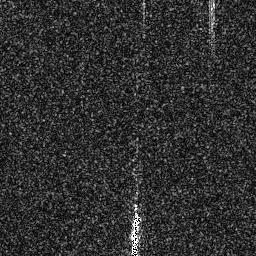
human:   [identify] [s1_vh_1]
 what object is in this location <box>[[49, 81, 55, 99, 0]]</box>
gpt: <ref>1 medium ship at the bottom</ref>